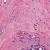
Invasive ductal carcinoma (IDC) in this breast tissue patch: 0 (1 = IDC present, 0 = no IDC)